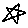
Label: star